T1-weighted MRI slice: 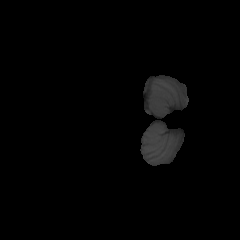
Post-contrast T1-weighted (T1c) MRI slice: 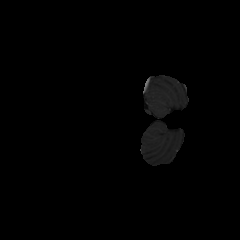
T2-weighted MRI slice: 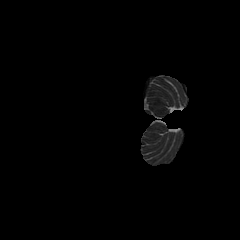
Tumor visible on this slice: no